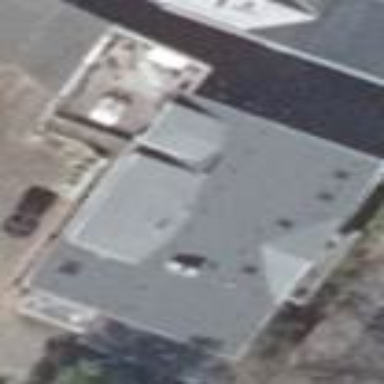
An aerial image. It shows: Detached building with gabled roof colored in black.